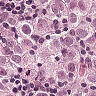
Metastatic tissue present: yes